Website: walmart
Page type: newsletter-management
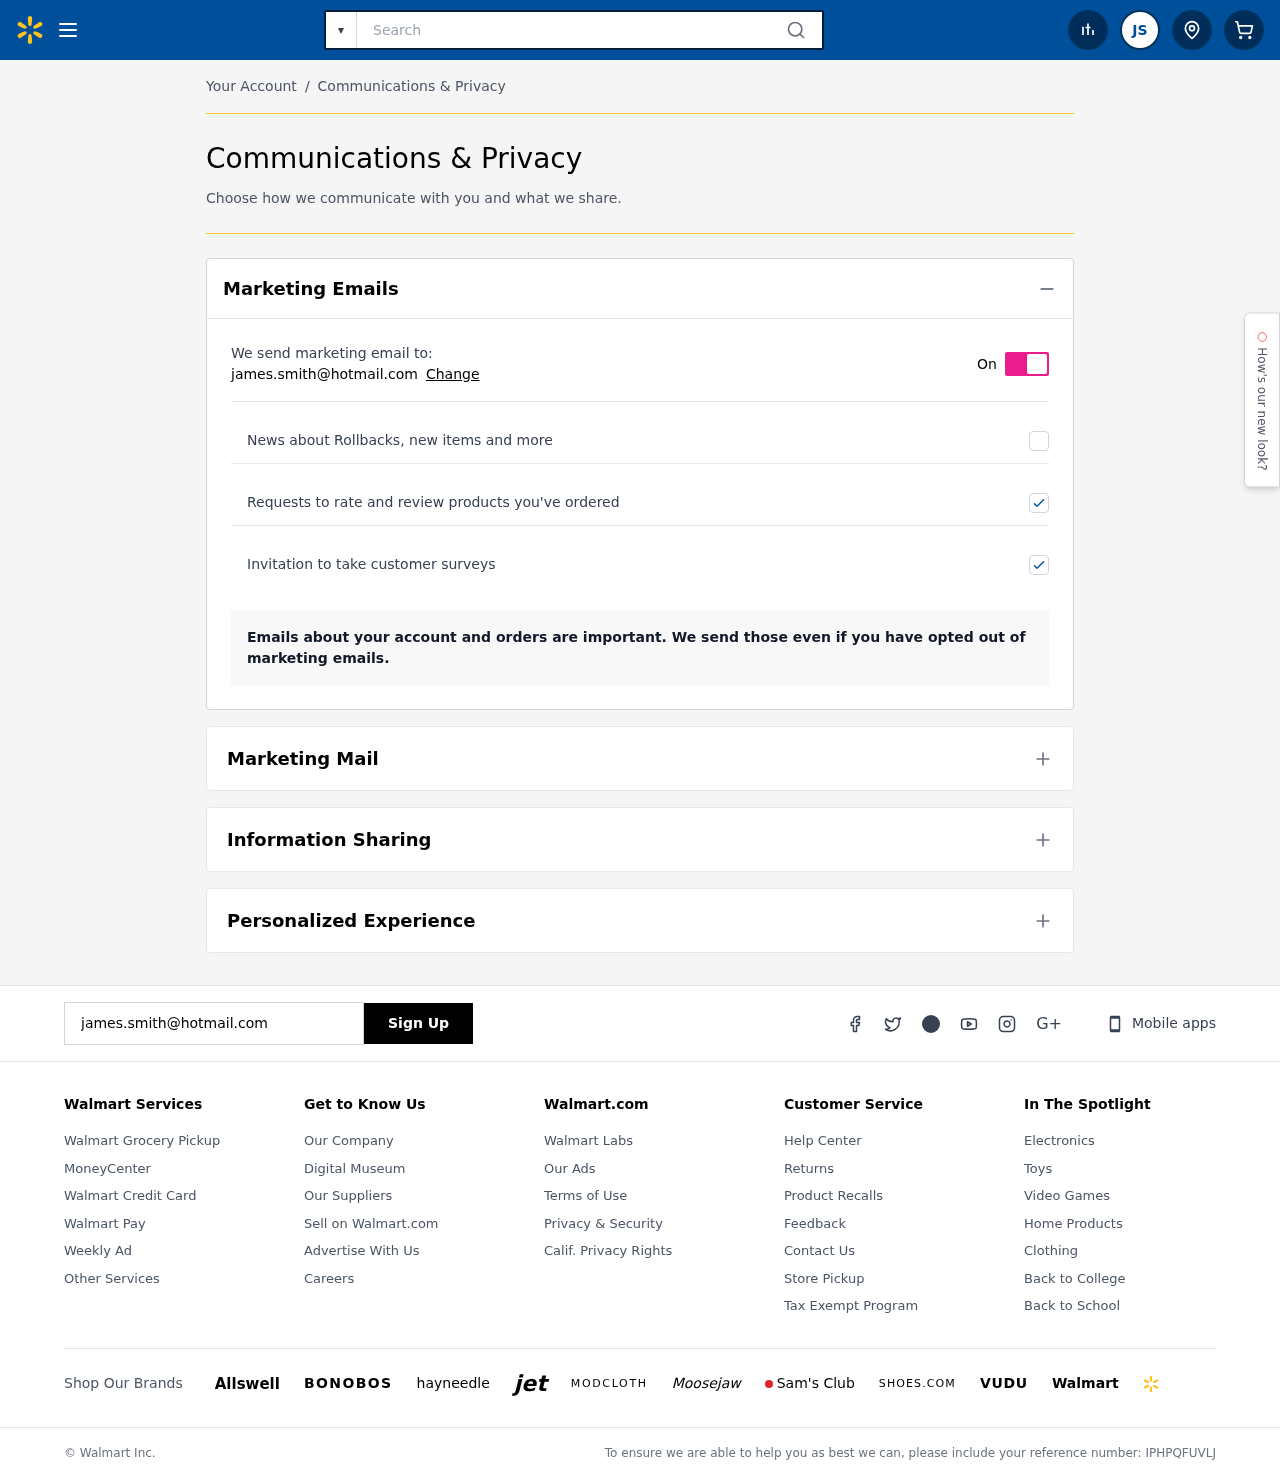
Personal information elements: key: PII_EMAIL
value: james.smith@hotmail.com
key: PII_INITIALS
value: JS
Search elements: key: HEADER_SEARCH
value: Search